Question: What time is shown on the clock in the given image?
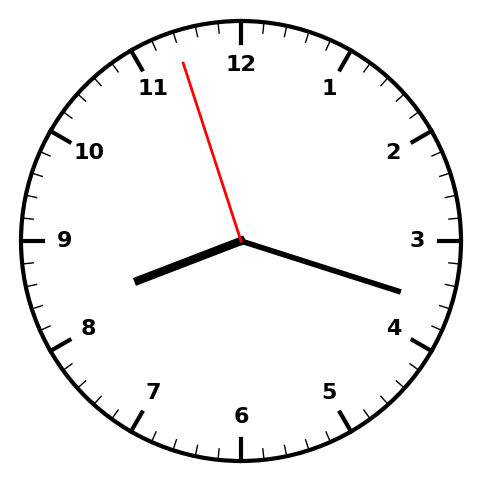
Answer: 08:17:57